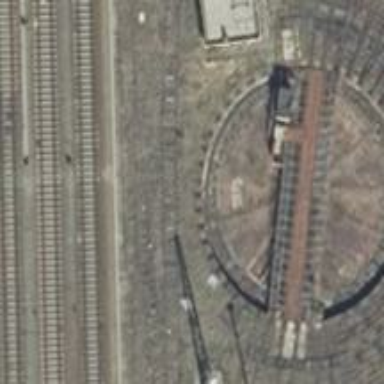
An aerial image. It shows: Railway turntable.